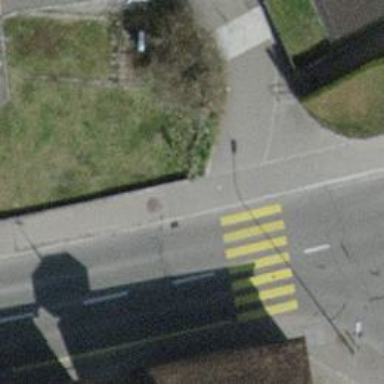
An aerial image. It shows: Asphalt sidewalk path.